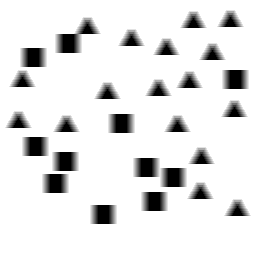
Squares: 11
Triangles: 17
Stars: 0
Total shapes: 28